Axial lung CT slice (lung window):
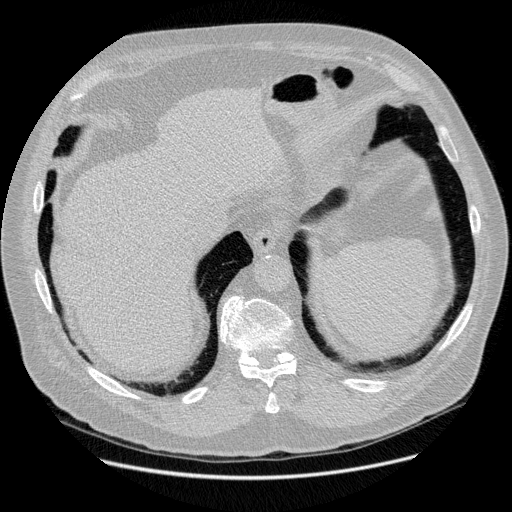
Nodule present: no